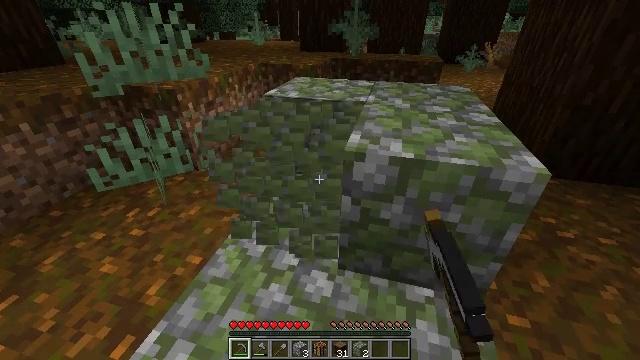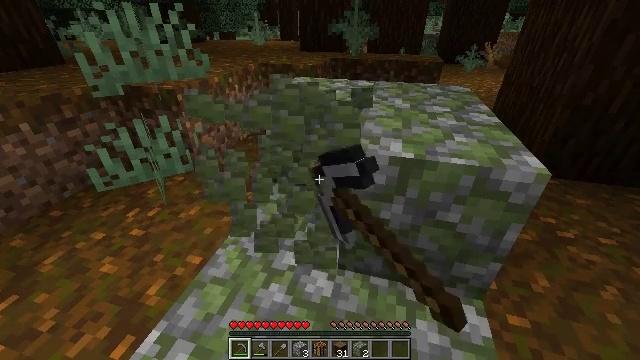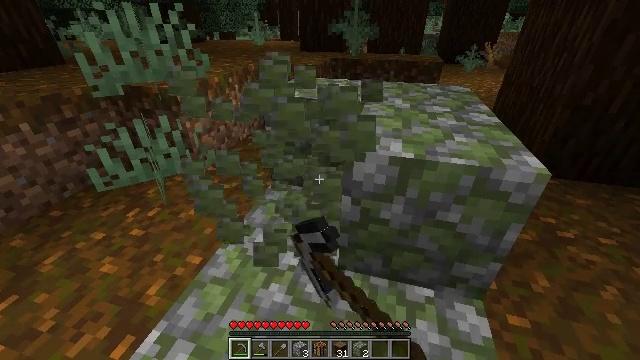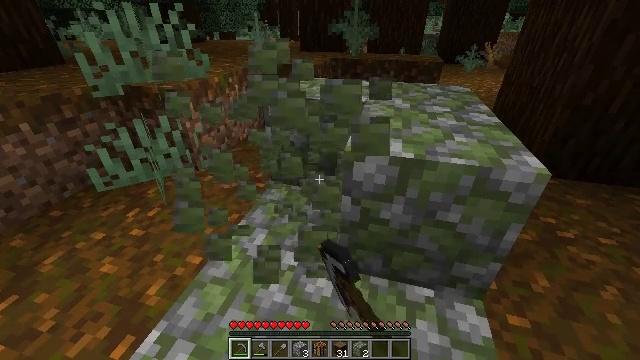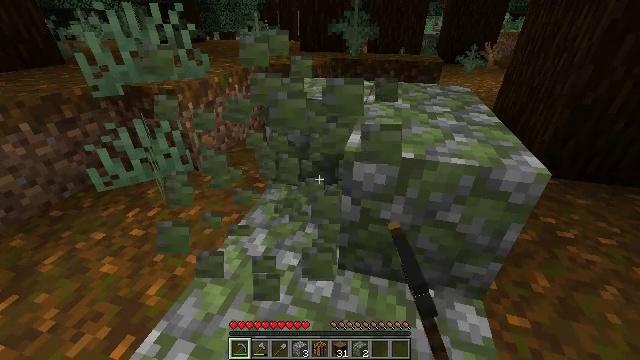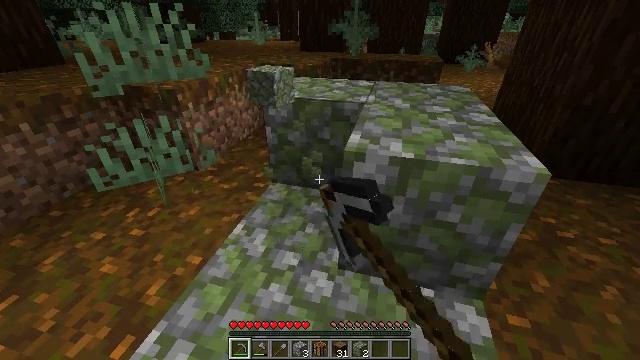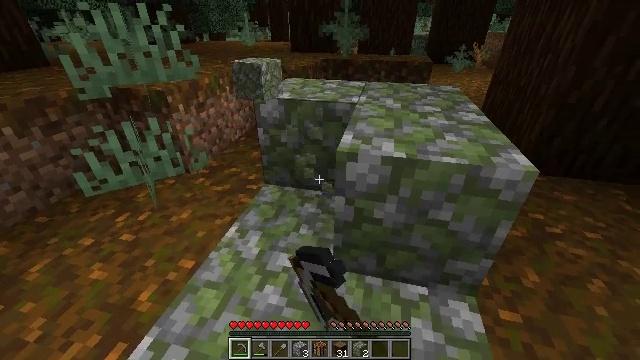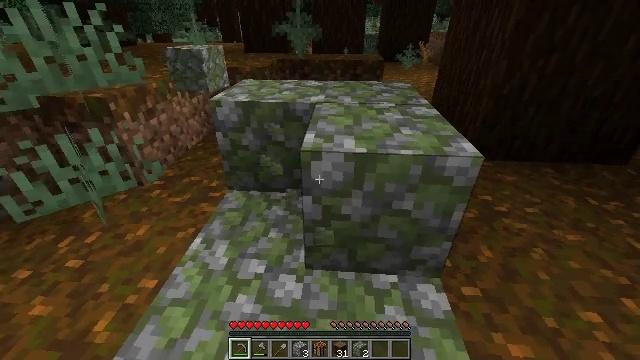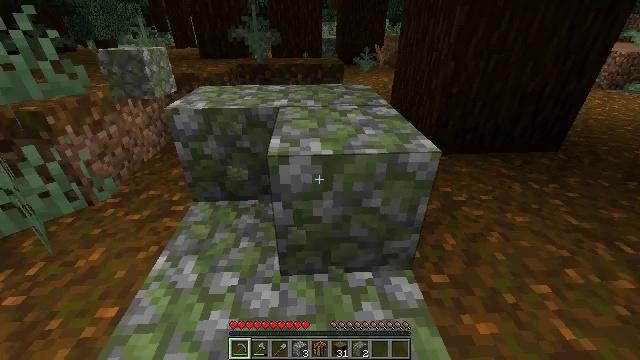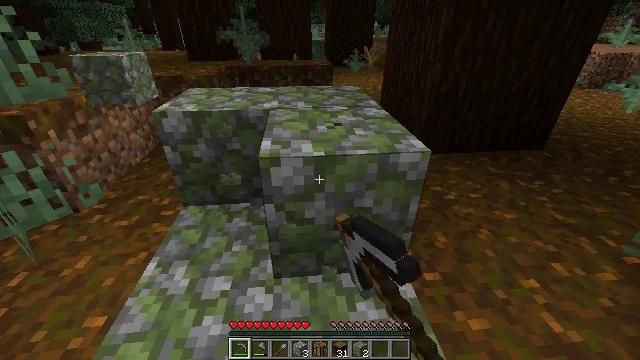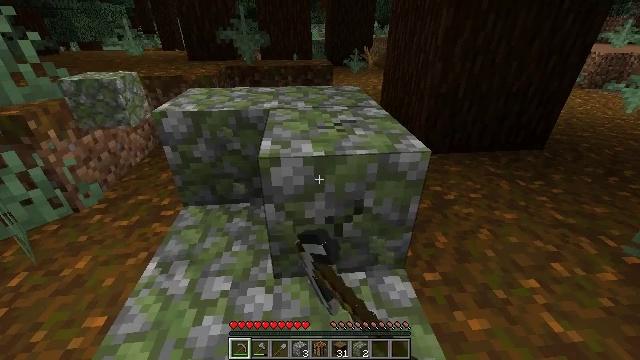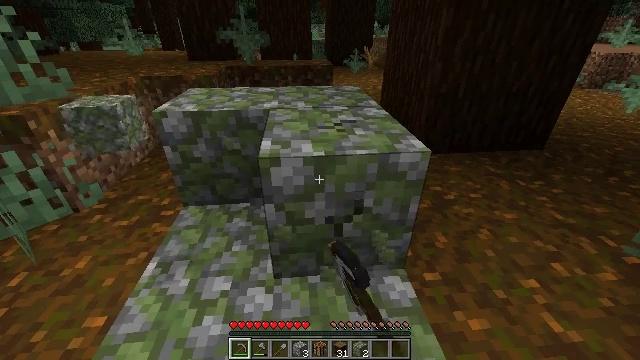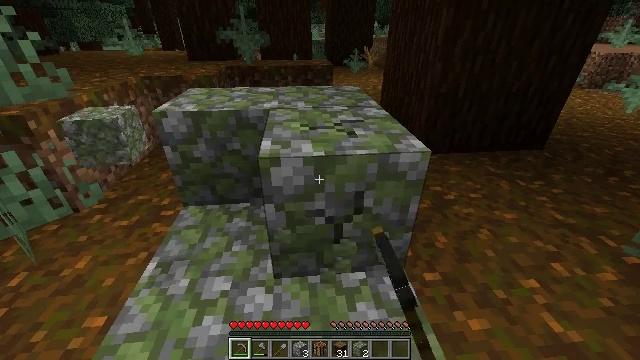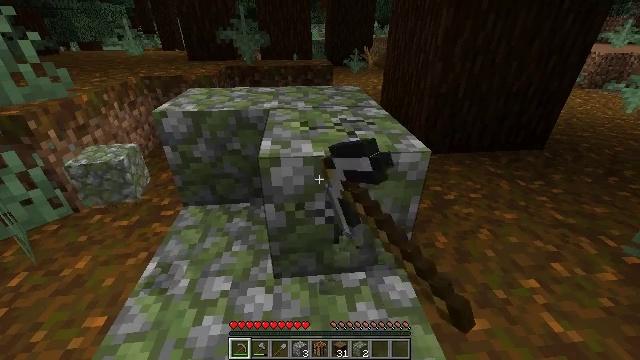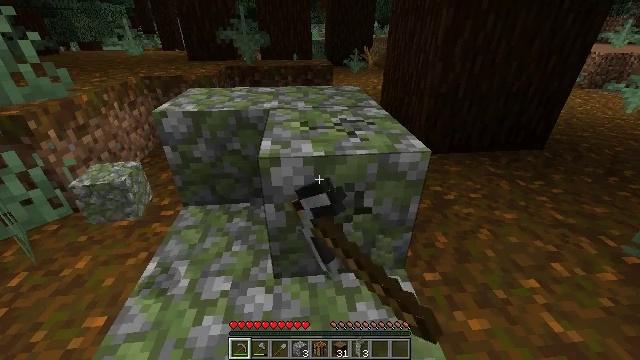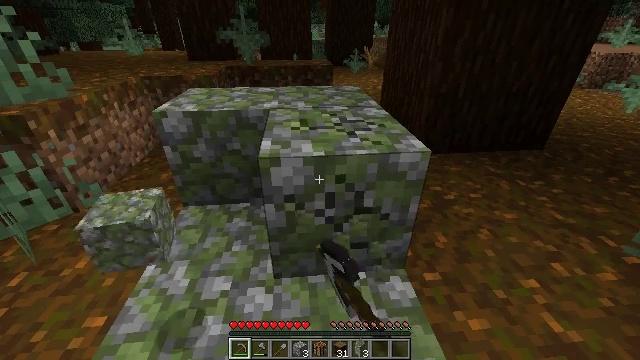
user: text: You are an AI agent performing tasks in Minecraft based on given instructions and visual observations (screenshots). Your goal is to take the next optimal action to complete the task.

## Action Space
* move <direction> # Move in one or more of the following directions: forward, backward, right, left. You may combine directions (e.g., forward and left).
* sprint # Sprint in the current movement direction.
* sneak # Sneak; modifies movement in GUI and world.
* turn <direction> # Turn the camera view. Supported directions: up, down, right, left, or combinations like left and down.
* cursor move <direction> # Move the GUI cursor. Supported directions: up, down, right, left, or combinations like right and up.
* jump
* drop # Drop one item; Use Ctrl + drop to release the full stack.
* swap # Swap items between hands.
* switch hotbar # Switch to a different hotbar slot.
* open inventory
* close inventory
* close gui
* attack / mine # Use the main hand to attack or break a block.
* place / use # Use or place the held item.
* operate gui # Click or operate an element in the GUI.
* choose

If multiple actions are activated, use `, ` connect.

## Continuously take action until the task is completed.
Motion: motion action
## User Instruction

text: Mine the mossy cobblestone underground.
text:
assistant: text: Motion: attack / mine
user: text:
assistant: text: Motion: attack / mine
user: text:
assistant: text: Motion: attack / mine
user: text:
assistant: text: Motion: attack / mine
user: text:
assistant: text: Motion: attack / mine
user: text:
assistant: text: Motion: turn right, attack / mine
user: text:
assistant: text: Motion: turn right, attack / mine
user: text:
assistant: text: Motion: turn right, attack / mine
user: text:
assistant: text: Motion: turn right, attack / mine
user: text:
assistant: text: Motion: attack / mine
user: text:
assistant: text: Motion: attack / mine
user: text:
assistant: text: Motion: attack / mine
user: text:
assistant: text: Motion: attack / mine
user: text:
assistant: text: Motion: attack / mine
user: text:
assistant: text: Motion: attack / mine
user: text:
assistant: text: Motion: attack / mine
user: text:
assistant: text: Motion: attack / mine
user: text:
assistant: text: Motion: attack / mine
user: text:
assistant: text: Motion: attack / mine
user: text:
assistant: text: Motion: attack / mine
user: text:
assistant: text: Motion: attack / mine
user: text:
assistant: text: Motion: attack / mine
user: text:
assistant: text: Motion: attack / mine
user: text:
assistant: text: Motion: attack / mine
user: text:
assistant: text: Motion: attack / mine
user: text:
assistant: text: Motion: attack / mine
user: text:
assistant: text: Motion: turn down, attack / mine
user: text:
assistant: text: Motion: turn down, attack / mine
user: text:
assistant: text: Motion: turn right and down, attack / mine
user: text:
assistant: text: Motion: turn right and down, attack / mine